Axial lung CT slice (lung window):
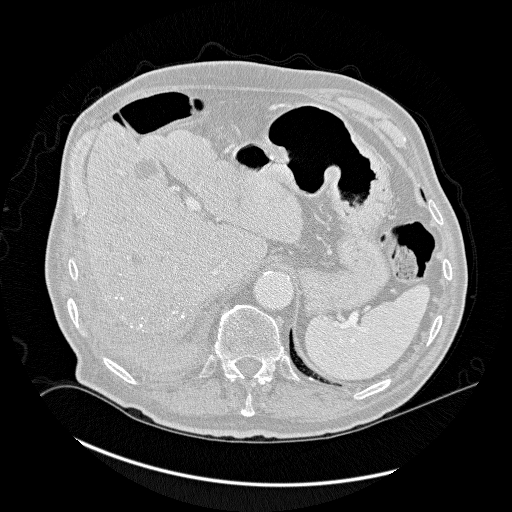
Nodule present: no